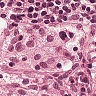
Metastatic tissue present: no